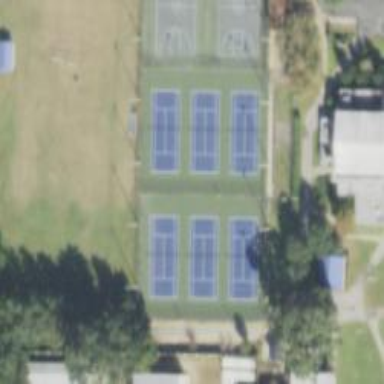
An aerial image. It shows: Tennis pitch with 6 courts. It is designated for the sport of tennis.